Field crop: maize
Growth stage: 1
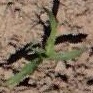
Species: maize